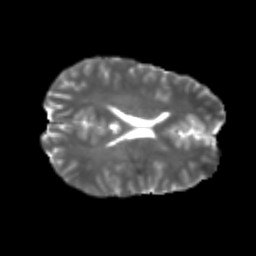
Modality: T2w
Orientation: axial
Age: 21
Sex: male
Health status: healthy
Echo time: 0.074 s